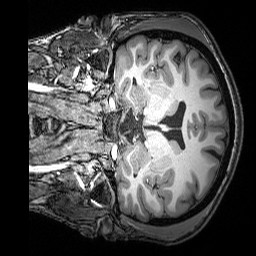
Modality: T1w
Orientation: coronal
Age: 22
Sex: male
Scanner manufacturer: siemens
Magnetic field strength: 3 T
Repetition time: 2.53 s
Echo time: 0.00388 s